Field crop: maize
Growth stage: 2
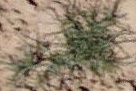
Species: salsola